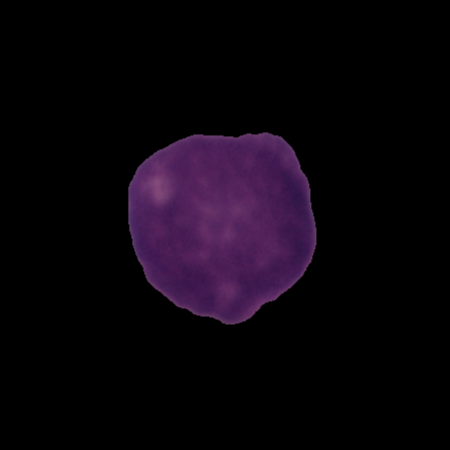
Label: cancer